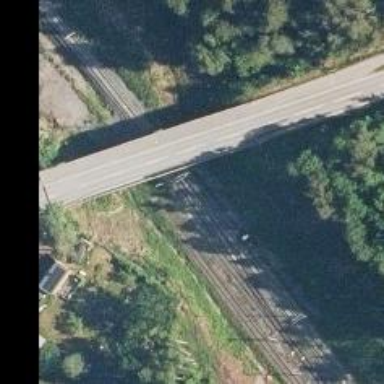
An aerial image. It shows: Railway track with continuous electrified contact line.